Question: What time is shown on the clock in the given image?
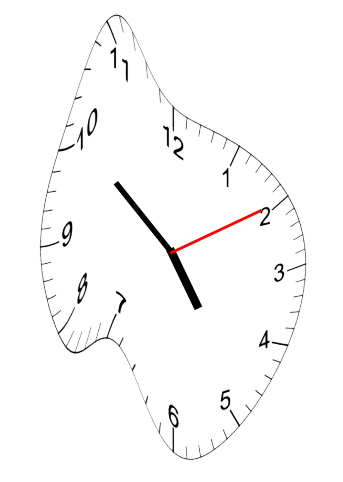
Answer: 04:51:10